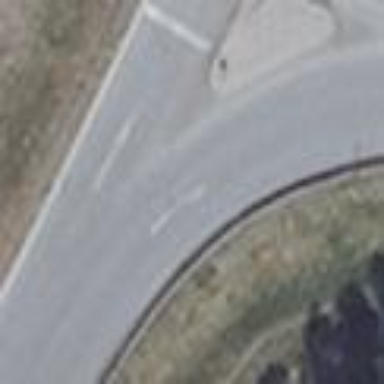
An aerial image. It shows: Asphalt road at Y junction. The area is designated as trunk link.